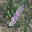
Label: 1